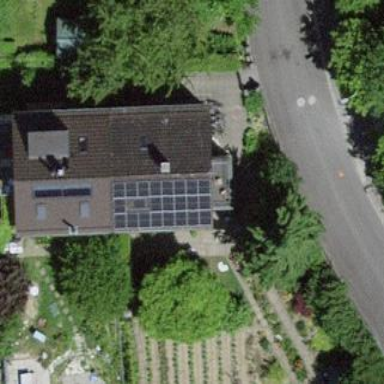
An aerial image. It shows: Semi-detached house with gabled roof.